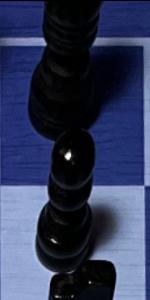
Label: Pawn_Black